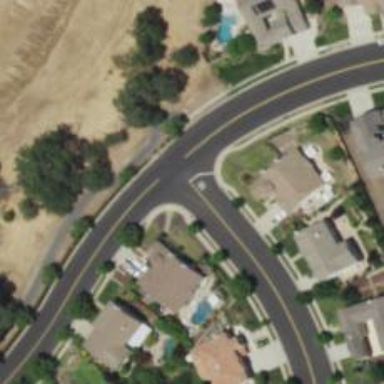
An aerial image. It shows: Road with stop sign.